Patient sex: M
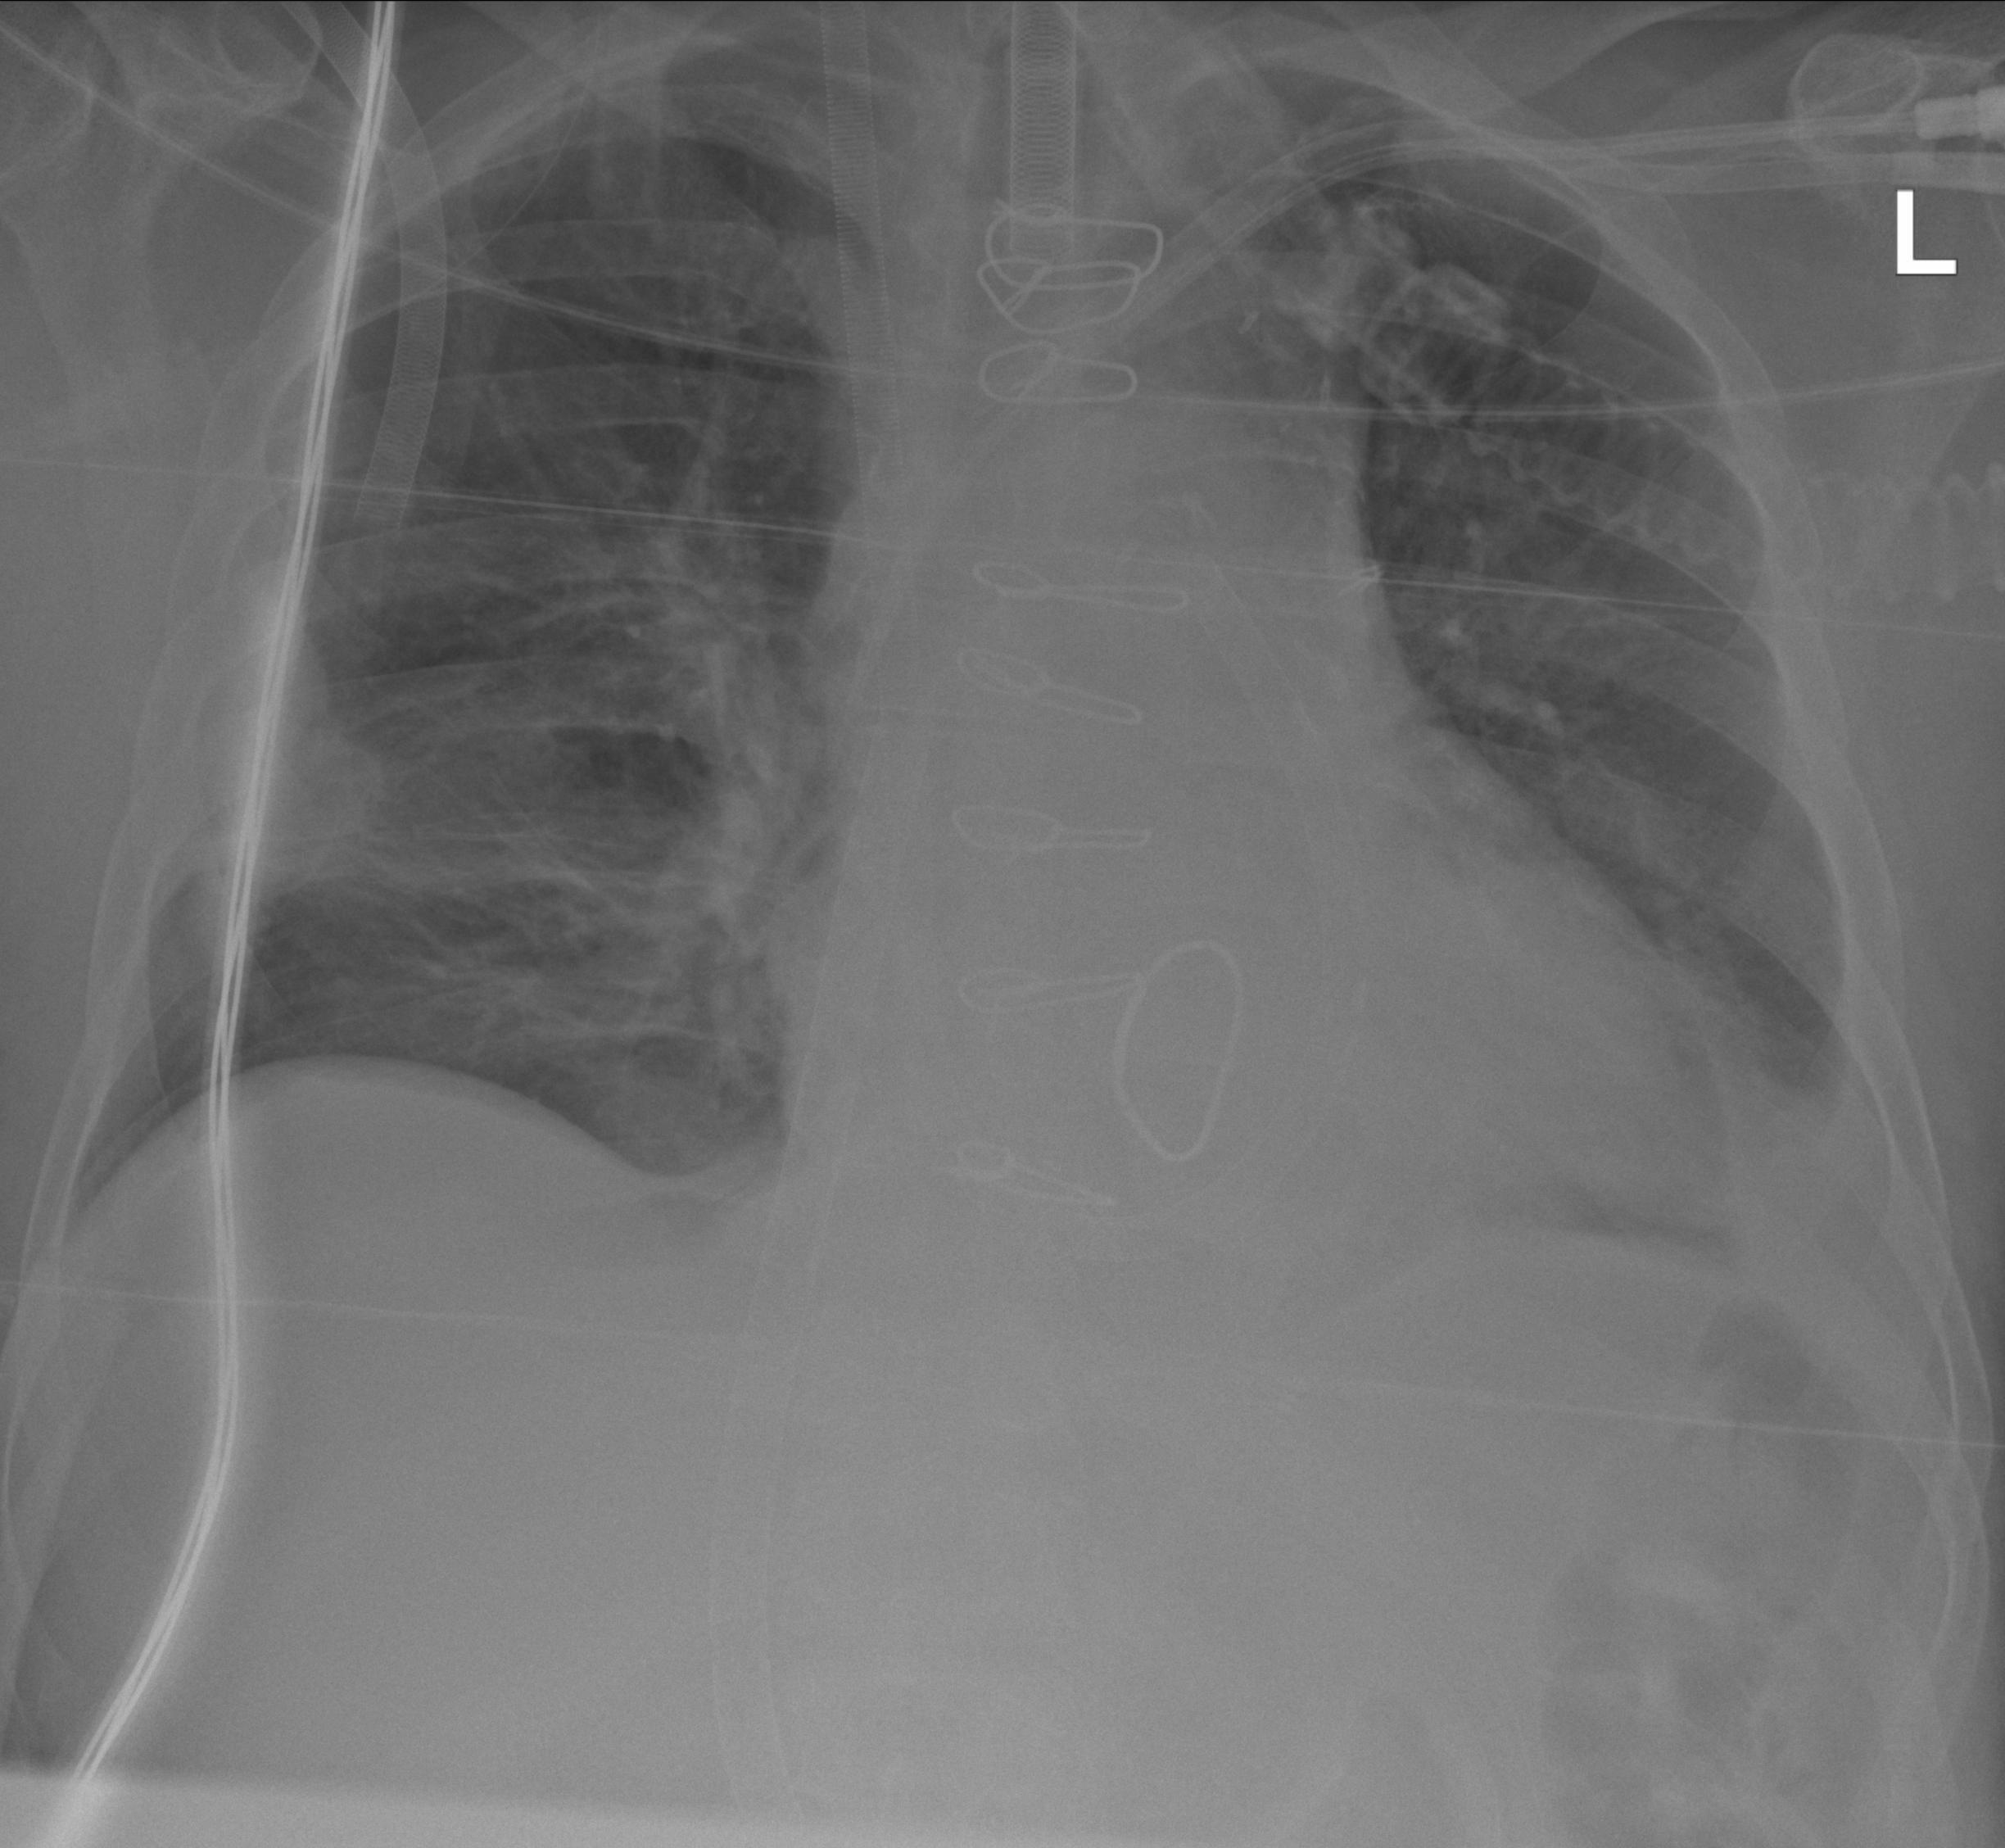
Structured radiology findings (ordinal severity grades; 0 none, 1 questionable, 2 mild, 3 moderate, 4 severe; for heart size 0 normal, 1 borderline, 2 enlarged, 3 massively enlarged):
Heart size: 2
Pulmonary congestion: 2
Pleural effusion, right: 0
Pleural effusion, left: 2
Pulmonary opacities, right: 3
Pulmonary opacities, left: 2
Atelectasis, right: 3
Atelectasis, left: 2